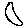
Label: moon